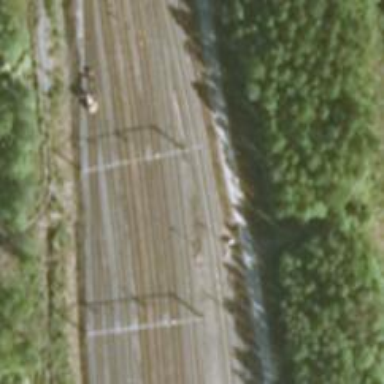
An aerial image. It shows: Siding railway line with electrified contact line for the trains.